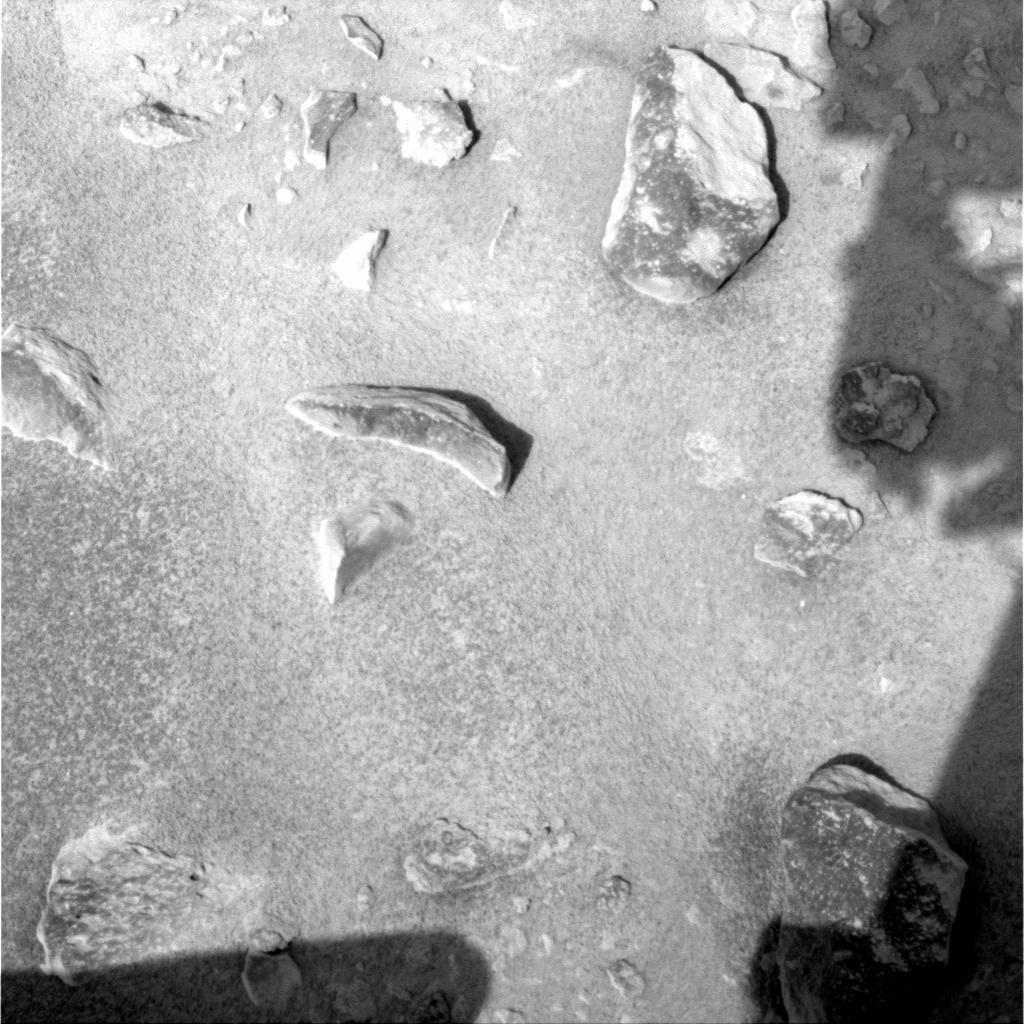
Terrain classes present: Bedrock, Gravel / Sand / Soil, Rock, Shadow